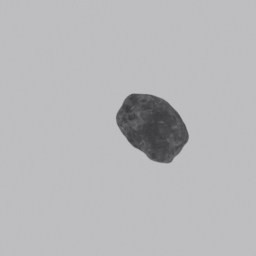
Label: nature